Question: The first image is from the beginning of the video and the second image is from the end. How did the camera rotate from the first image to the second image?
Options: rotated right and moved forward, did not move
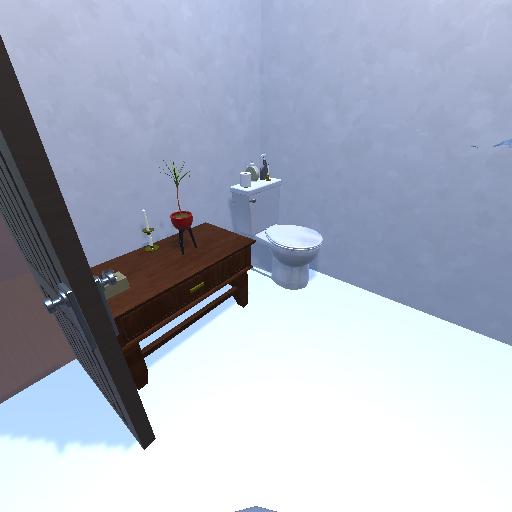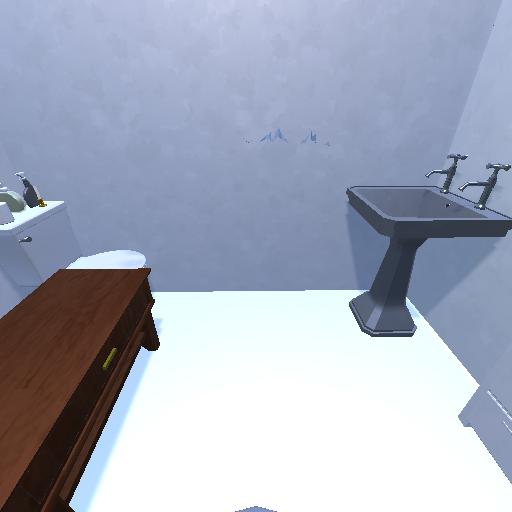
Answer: rotated right and moved forward